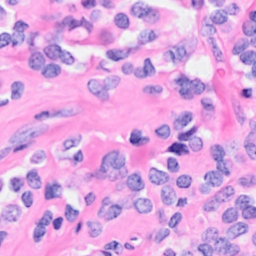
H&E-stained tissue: Breast